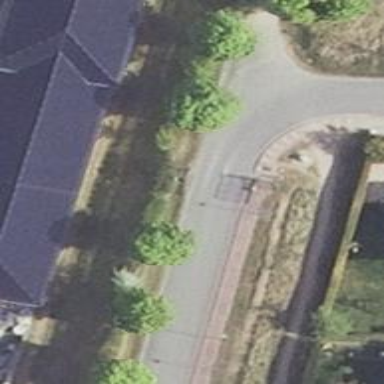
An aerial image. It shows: Driveway with asphalt surface on the left side of the road.